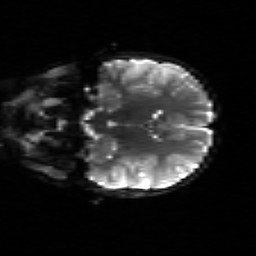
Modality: sbref
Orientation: coronal
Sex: female
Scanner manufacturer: siemens
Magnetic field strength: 3 T
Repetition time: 5 s
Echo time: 0.071 s